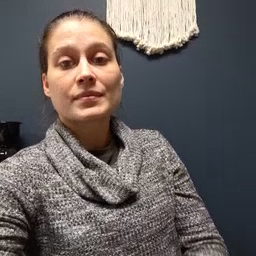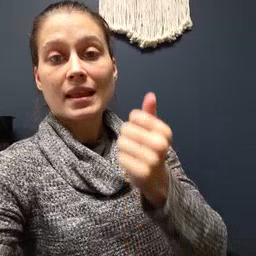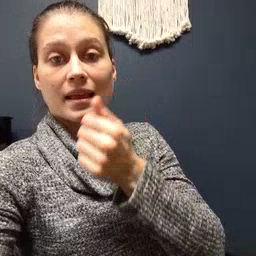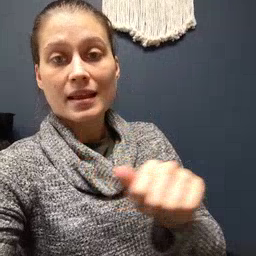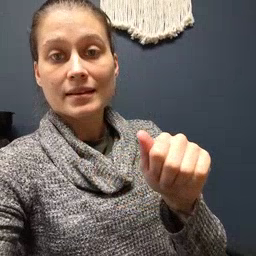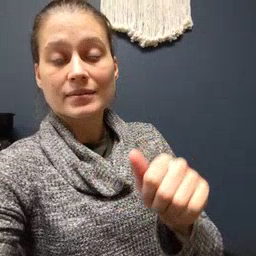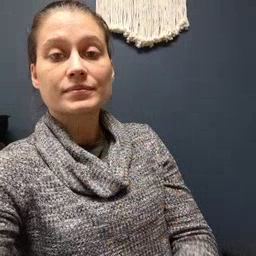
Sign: any